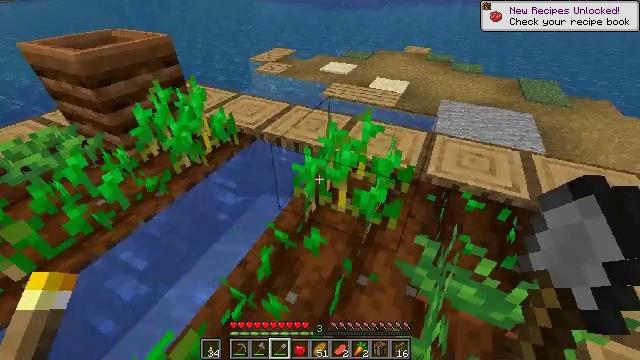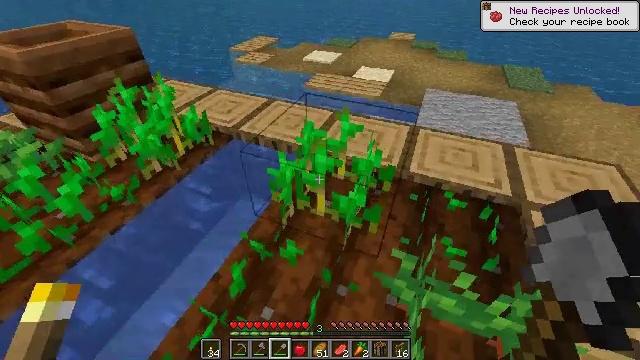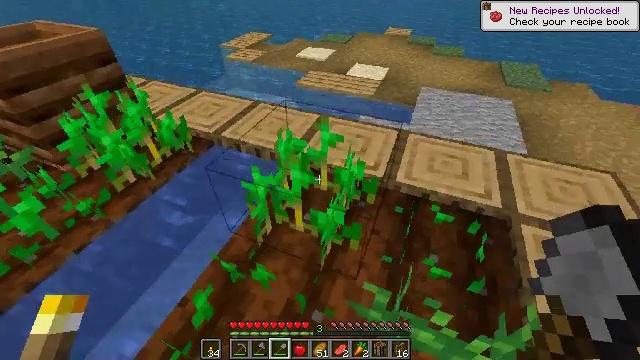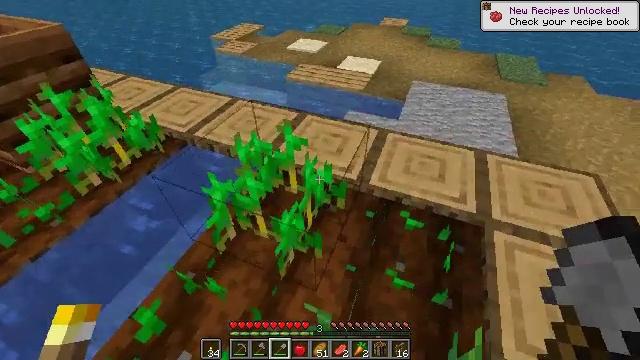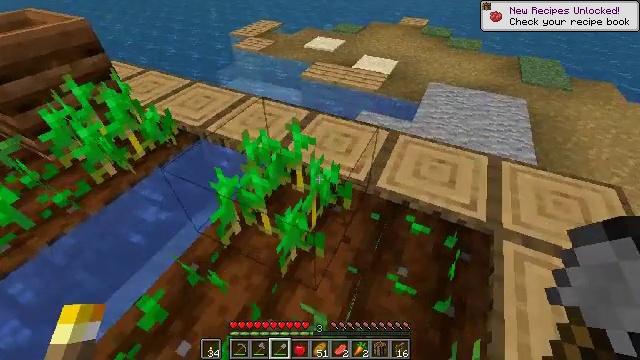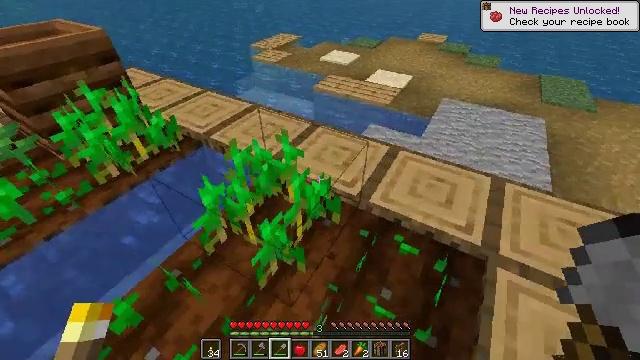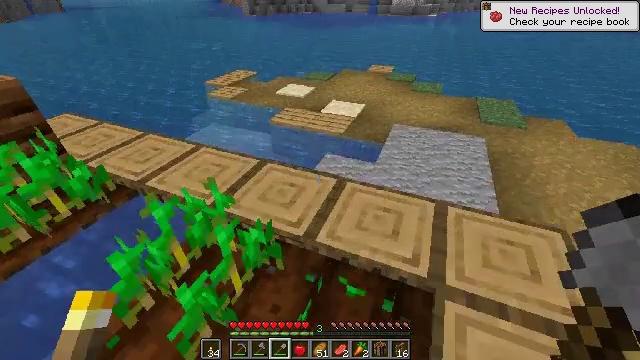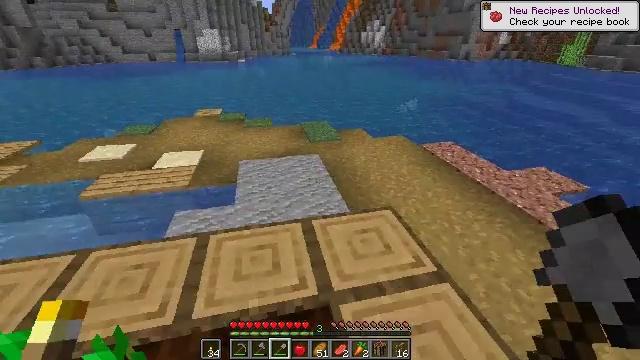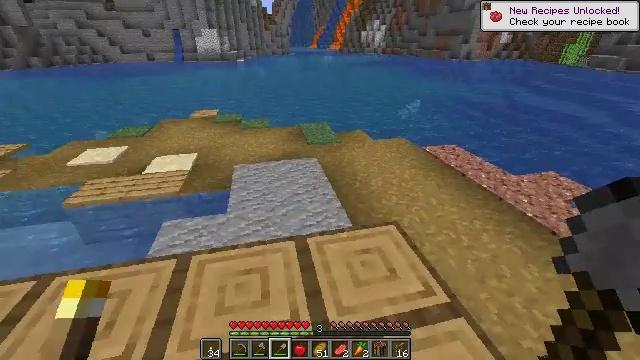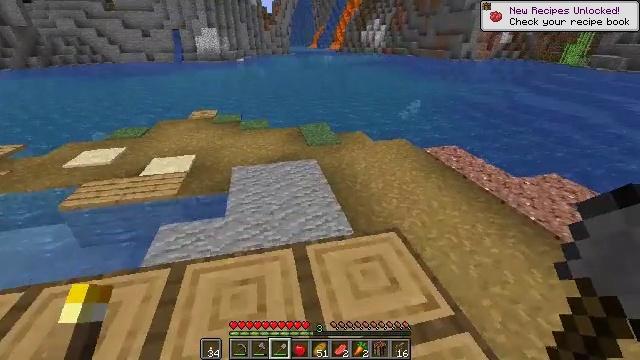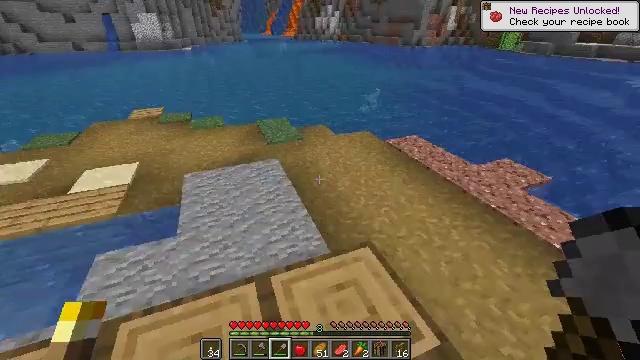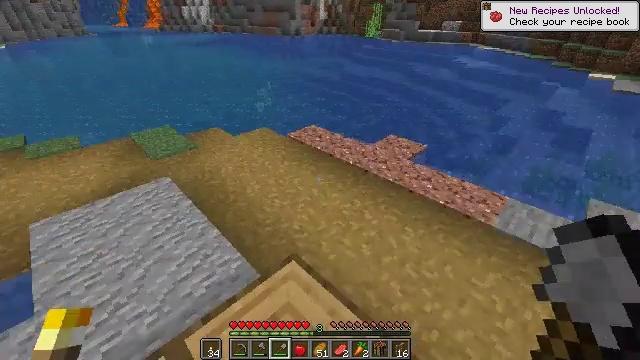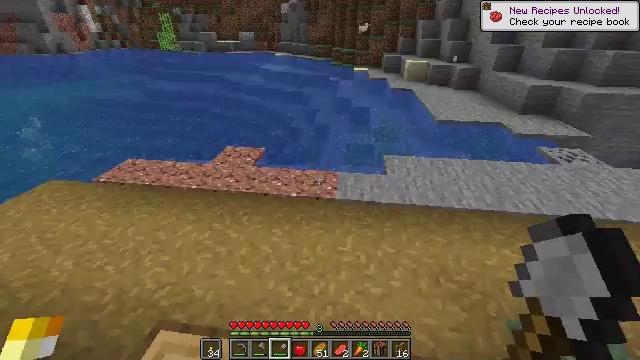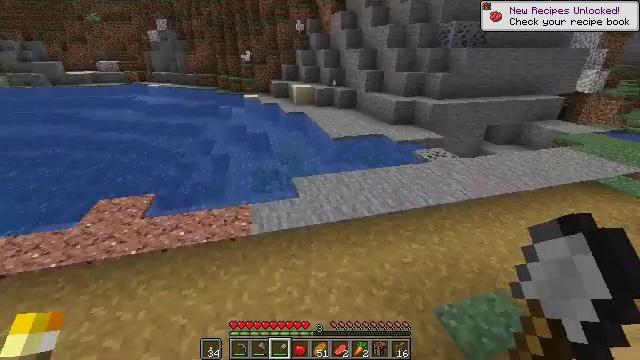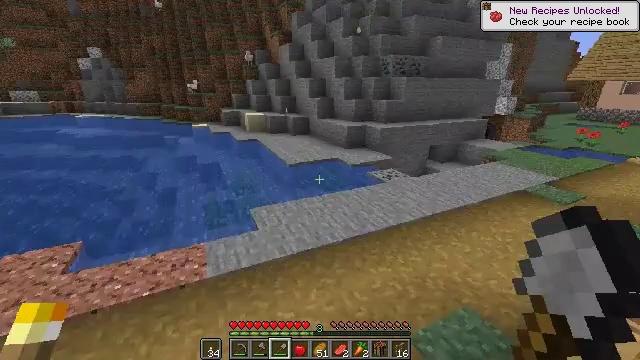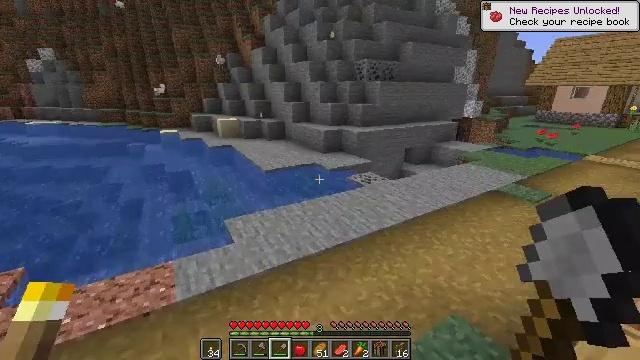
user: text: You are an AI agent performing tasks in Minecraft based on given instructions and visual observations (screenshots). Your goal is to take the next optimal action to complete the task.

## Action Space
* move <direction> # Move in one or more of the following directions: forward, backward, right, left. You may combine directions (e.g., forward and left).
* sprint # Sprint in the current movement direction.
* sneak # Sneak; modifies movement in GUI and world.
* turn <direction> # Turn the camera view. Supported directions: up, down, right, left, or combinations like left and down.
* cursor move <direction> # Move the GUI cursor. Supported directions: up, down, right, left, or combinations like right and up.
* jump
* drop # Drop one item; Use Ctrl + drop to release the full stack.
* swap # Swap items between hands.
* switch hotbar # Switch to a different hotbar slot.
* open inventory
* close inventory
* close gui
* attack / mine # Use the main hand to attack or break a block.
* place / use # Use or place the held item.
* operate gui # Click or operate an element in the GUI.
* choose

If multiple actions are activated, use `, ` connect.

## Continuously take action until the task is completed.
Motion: motion action
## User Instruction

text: Break the white stained glass pane.
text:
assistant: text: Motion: move forward and move right, turn right and down
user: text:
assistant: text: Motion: move right
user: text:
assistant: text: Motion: move right, turn down
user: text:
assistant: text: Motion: move right, turn left
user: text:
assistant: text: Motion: move forward and move right, turn left and up
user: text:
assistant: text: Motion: move forward and move right, turn right and up
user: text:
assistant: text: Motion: move forward, turn right and up
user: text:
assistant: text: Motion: move forward
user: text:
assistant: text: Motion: move forward
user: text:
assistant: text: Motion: move forward, turn right and down
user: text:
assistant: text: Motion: move forward, turn right and down
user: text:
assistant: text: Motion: move forward, turn right and up
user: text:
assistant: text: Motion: move forward, turn right and up
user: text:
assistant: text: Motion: move forward, turn right and up
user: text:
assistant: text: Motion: move forward, turn right
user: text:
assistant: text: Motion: move forward, sprint, turn right
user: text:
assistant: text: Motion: move forward, sprint, turn right
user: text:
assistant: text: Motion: move forward, sprint, turn right and up
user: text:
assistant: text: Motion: move forward, sprint, turn right and up
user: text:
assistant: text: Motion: move forward, sprint, turn right and up
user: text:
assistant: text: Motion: move forward, sprint
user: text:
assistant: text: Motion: move forward, sprint
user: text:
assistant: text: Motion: move forward, sprint
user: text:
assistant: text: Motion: move forward, sprint, turn left and up
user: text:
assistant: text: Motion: move forward, sprint, turn left and up, jump
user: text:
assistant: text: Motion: move forward, sprint, turn left and up, jump
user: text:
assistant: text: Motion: move forward, sprint, turn left, jump
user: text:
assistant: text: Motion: move forward and move right, sprint, turn left and up, jump
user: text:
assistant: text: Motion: move forward and move right, sprint, turn left and up, jump
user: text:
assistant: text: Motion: move forward and move right, sprint, turn left, jump